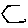
Label: hexagon